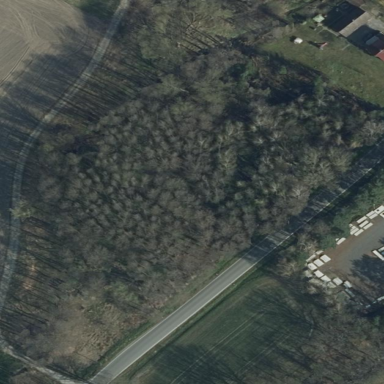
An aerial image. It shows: Forest area.